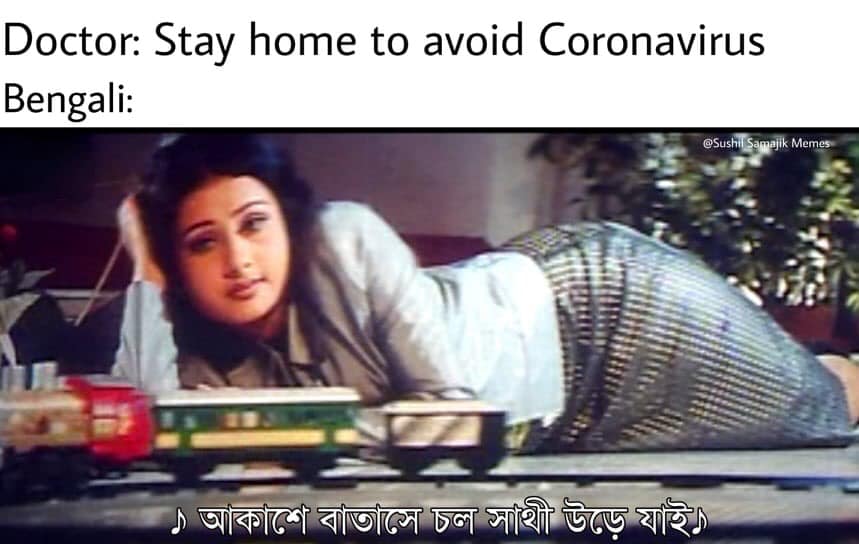
Caption: Doctor: Stay home to avoid Coronavirus   Bengali:  আকাশে বাতাসে চল সাথী উড়ে যাই
Label: non-hate